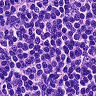
Metastatic tissue present: no